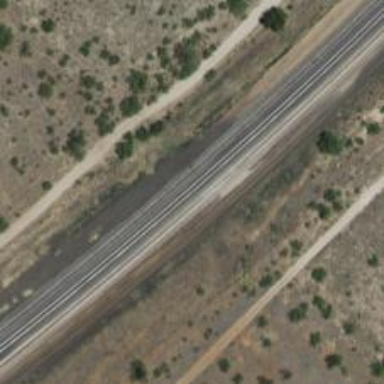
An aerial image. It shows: Railway track.